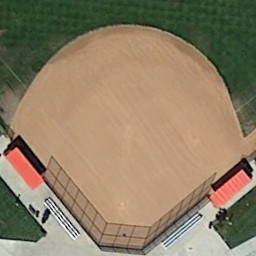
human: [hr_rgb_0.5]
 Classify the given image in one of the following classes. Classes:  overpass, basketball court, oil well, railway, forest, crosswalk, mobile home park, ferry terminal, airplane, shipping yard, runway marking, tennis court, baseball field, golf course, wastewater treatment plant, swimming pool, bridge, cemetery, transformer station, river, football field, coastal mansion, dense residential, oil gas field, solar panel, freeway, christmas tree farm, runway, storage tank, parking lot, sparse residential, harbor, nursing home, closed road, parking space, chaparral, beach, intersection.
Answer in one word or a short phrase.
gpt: baseball field